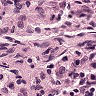
Metastatic tissue present: no